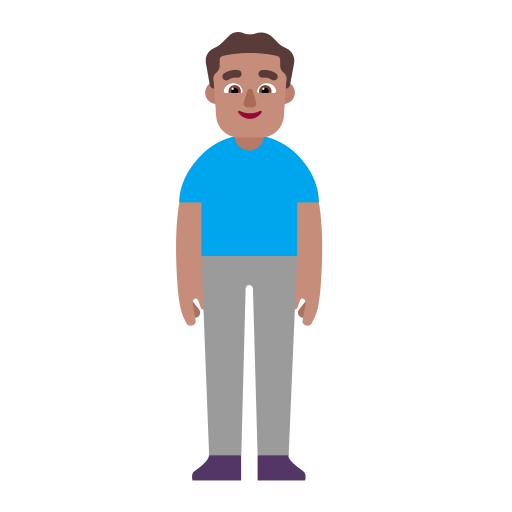
man standing flat